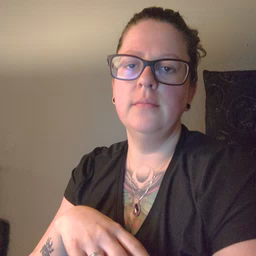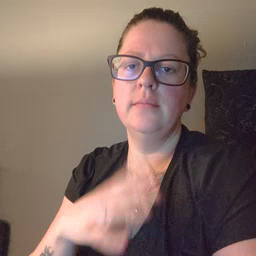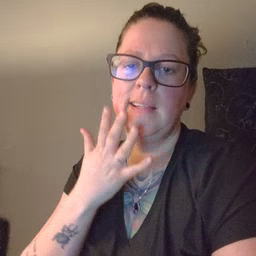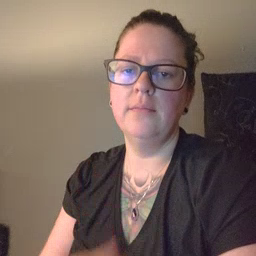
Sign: sad